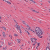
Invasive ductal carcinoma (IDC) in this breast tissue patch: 1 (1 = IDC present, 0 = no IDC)